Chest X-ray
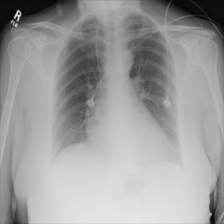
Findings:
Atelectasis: negative
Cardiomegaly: negative
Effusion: negative
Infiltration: negative
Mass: negative
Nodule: negative
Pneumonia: negative
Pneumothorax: negative
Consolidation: negative
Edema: negative
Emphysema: negative
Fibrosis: negative
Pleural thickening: negative
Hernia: negative